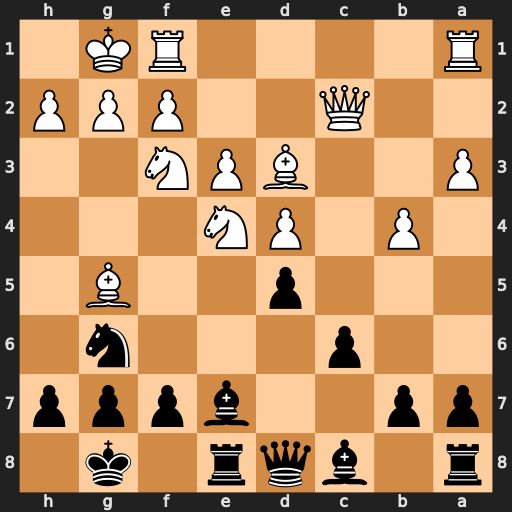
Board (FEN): r1bqr1k1/pp2bppp/2p3n1/3p2B1/1P1PN3/P2BPN2/2Q2PPP/R4RK1
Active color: b
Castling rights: -
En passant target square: -
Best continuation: dxe4 Bxe4 Bxg5